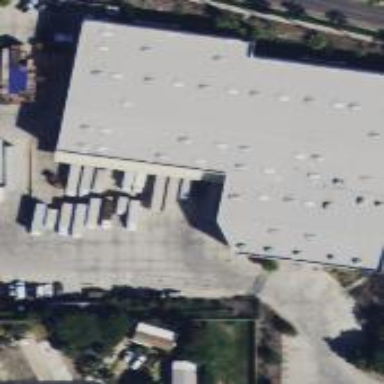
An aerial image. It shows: Industrial building.